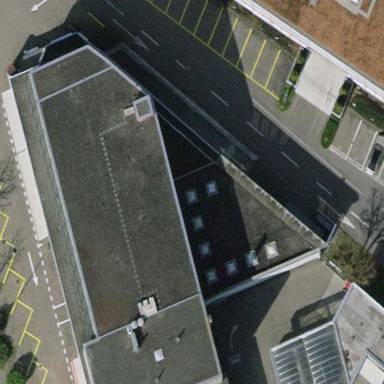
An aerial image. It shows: Building.